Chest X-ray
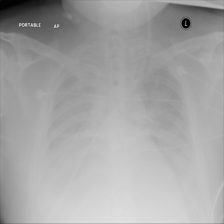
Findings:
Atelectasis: negative
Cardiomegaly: negative
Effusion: negative
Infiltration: negative
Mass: negative
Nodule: negative
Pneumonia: negative
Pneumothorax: negative
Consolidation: negative
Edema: negative
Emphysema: negative
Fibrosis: negative
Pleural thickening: negative
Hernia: negative